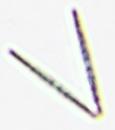
Label: Thalassionema